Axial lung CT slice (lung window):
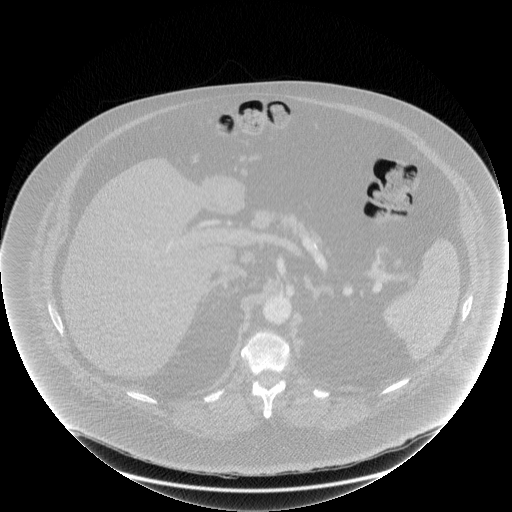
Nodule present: no